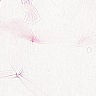
Metastatic tissue present: no